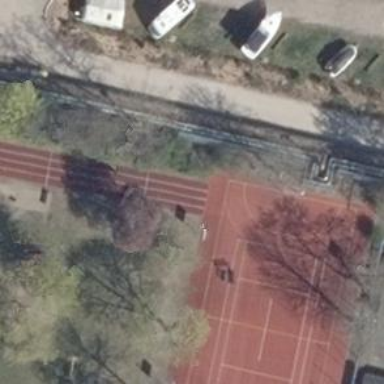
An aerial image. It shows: Athletic track located in leisure land area.